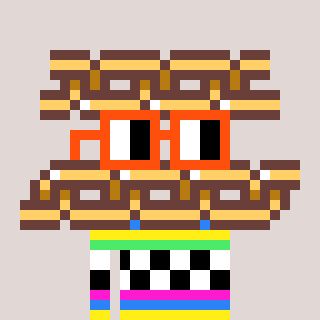
a pixel art character with square orange glasses, a chain-shaped head and a bluegrey-colored body on a warm background